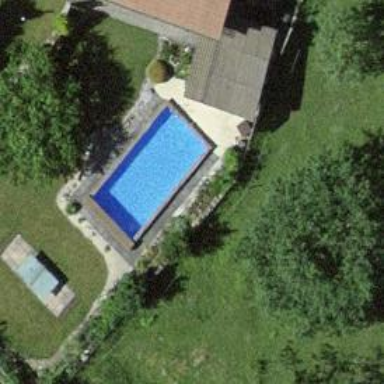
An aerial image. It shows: Swimming pool located in leisure land.